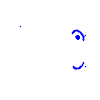
Particle: kaon